Question: Server:
'''
import java.net.*;
import java.io.*;
import javax.swing.text.html.HTMLEditorKit;
public class TCPReceiver implements Runnable
{
private Settings s;
private int portTCP;
private BlackAndWhite2GUI gui;
private ServerSocket ss = null;
private InputStream in = null;
public TCPReceiver(Settings s,BlackAndWhite2GUI gui)
{
this.s = s;
this.gui = gui;
}
@Override
public void run()
{
startTCP();
}
public void startTCP()
{
final int BACKLOG=100;
final int BUFSIZE=32;
int recVMsgSize;
Socket client = null;
byte[] receiveBuf = new byte[BUFSIZE];
String content = new String();
try
{
ss=new ServerSocket(s.insideLocalPort,BACKLOG,s.insideLocal); //Port "0" means that the function will automatically set this property
portTCP = ss.getLocalPort();
s.outsideLocalPort = (s.insideLocalPort = portTCP);
gui.updateTable();
while(true)
{
client = ss.accept();//wait for incomming connections
in = client.getInputStream();
while((recVMsgSize = in.read(receiveBuf)) != -1)
{
System.out.println("Receiving TCP window...");
content+=(receiveBuf.toString());
}
gui.appendMessage(new MessageEntity(client.getInetAddress(),client.getPort(),content));
in.close();
client.close();//We are done with this client!
}
}
catch(SocketException e)
{
e.printStackTrace();
}
catch(IOException e)
{
e.printStackTrace();
}
}
public int getPort()
{
return portTCP;
}
public void stopServer()
{
try
{
if(in != null) in.close();
if(ss != null) ss.close();
}
catch(IOException e)
{
e.printStackTrace();
}
}
}
'''
Client:
'''
import java.net.*;
import java.io.*;
public class SocketNatTest()
{
public static void main(String[] args)
{
if(args[0].equals("--help")
{
showHelp();
return;
}
Inet4Address global = null;
Inet4Address local = null;
try
{
global = (Inet4Address)InetAddress.getByName(args[0]);
local = (Inet4Address)InetAddress.getByName(args[1]);
}
catch(UnknownHostException e)
{
e.printStackTrace();
}
int port = Integer.parseInt(args[2]);
byte[] content = args[4].getBytes();
if(args[3].equals("UDP")) sendUDP(global,local,port,content);
if(args[4].equals("TCP")) sendTCP(global,local,port,content);
}
public static void sendTCP(Inet4Address global,Inet4Address local,int port,byte[] content)
{
Socket s = null;
OutputStream os = null;
try
{
s = new Socket(global,port,local,port);
os = s.getOutputStream();
os.write(content);
s.close();
os.close();
}
catch(IOException e)
{
e.printStackTrace();
}
}
}
'''
Invocation:
> java SocketNatTest 83.6.243.[rest of server's inside global ip] 192.168.1.111 52247 TCP Hello
Netstat entry on server's side:
Output:
'''
java SocketNatTest 83.6.243.[censored] 192.168.1.111 52247 TCP Hello
java.net.BindException: Can't assign requested address
at java.net.PlainSocketImpl.socketBind(Native Method)
at java.net.AbstractPlainSocketImpl.bind(AbstractPlainSocketImpl.java:353)
at java.net.Socket.bind(Socket.java:594)
at java.net.Socket.<init>(Socket.java:390)
at java.net.Socket.<init>(Socket.java:293)
at SocketNatTest.sendTCP(SocketNatTest.java:48)
at SocketNatTest.main(SocketNatTest.java:38)
'''
Why such error occurs? All I want is send a simple information to the server inside LAN.
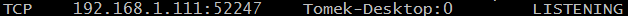
Answer: You're supplying a non-local IP address as the second argument, or 'port' is already in use locally. Why are you specifying a local address and port at all? Don't do that. Just remove those two parameters. Let the system decide them.